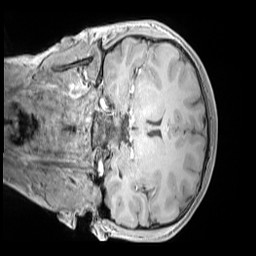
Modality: MP2RAGE
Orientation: coronal
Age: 10
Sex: female
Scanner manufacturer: siemens
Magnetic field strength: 3 T
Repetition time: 4 s
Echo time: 0.00303 s